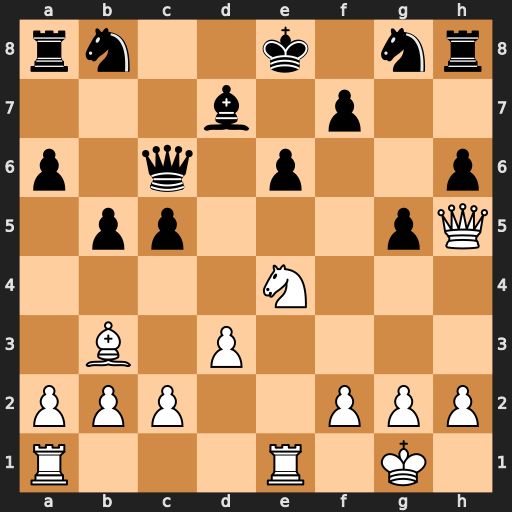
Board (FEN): rn2k1nr/3b1p2/p1q1p2p/1pp3pQ/4N3/1B1P4/PPP2PPP/R3R1K1
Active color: w
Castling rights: kq
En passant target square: -
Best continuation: Nxg5 hxg5 Qxh8